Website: slack
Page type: payment
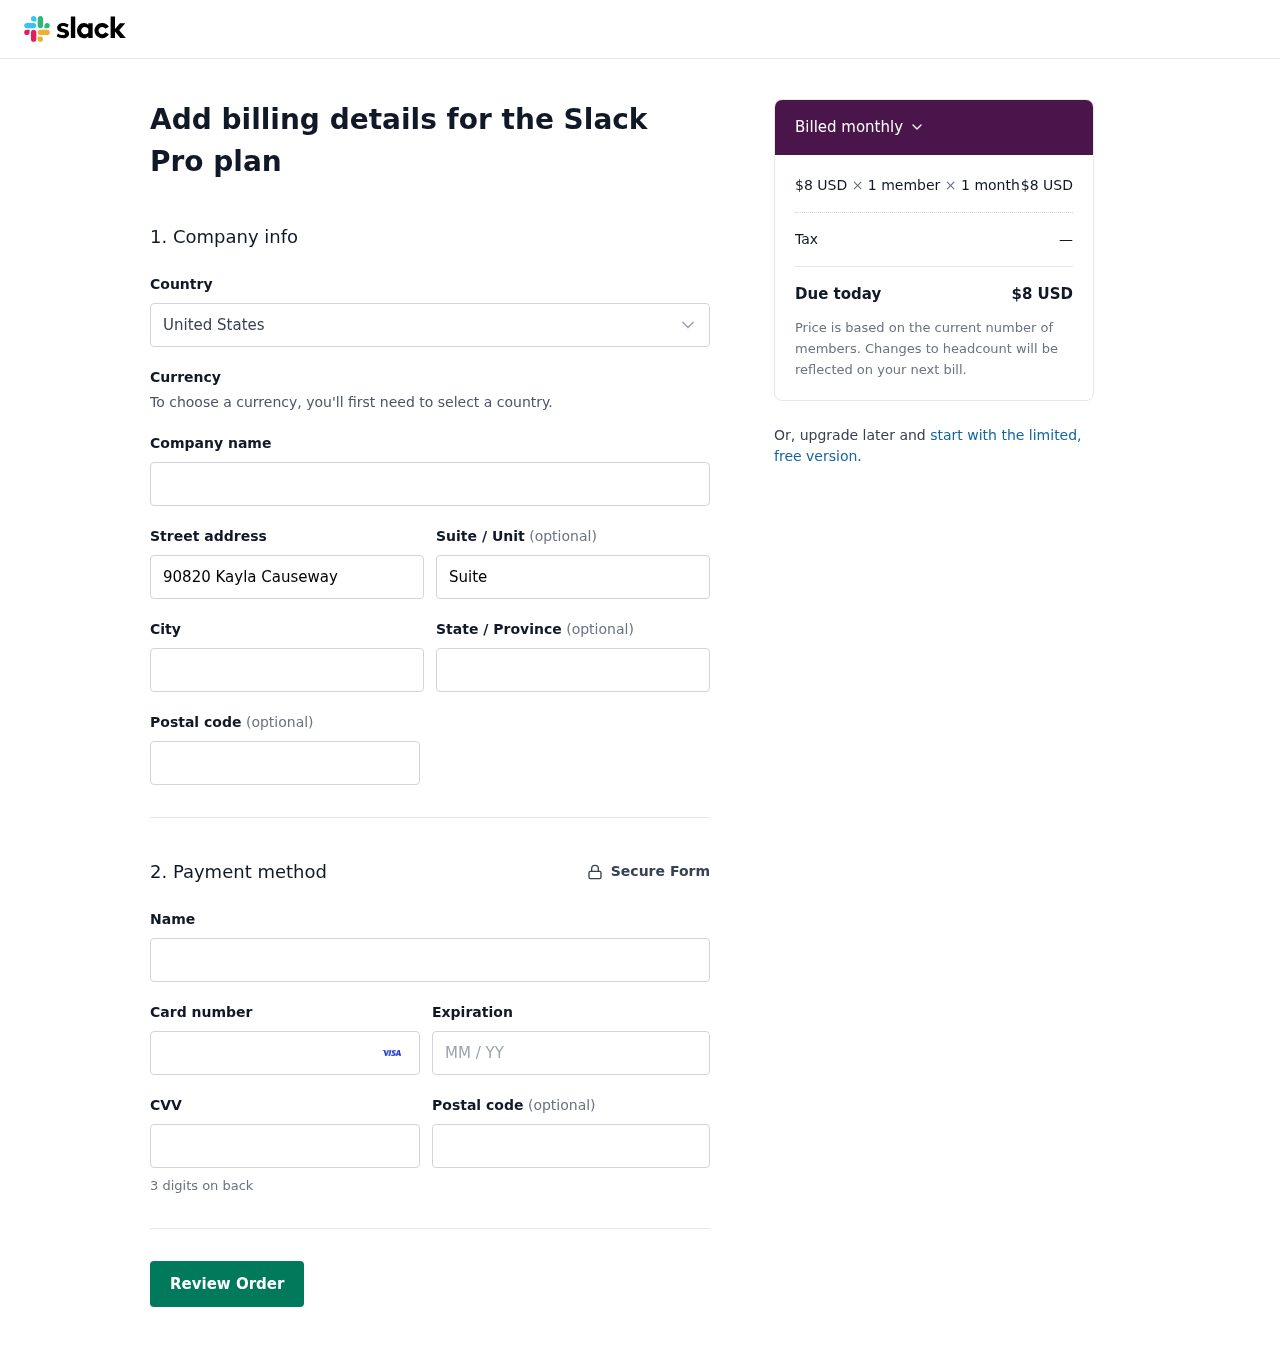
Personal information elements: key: PII_COUNTRY
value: United States
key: PII_STREET
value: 90820 Kayla Causeway
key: PII_STREET2
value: Suite 385
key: PII_CITY
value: South Jamesside
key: PII_STATE
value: South Dakota
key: PII_POSTCODE
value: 88290
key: PII_FULLNAME
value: Karen Wagner
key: PII_CARD_NUMBER
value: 4666 7773 5869 2051
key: PII_CARD_EXPIRY
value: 07/26
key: PII_CARD_CVV
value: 798
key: PII_POSTCODE2
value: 55530
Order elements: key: ORDER_PRICE_PER_MEMBER
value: $8 USD
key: ORDER_NUM_MEMBERS
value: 1 member
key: ORDER_NUM_MONTHS
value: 1 month
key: ORDER_SUBTOTAL
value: $8 USD
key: ORDER_TAX
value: —
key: ORDER_TOTAL
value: $8 USD